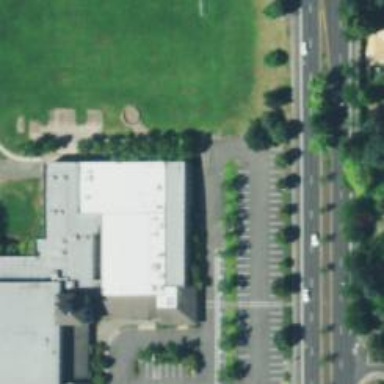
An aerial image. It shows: School.